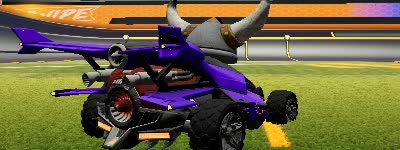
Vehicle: aftershock